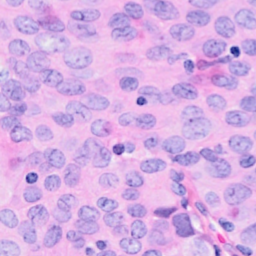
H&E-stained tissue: Breast